Aerial crown-view tile of a tropical tree (Barro Colorado Island, Panama), acquired 20240813:
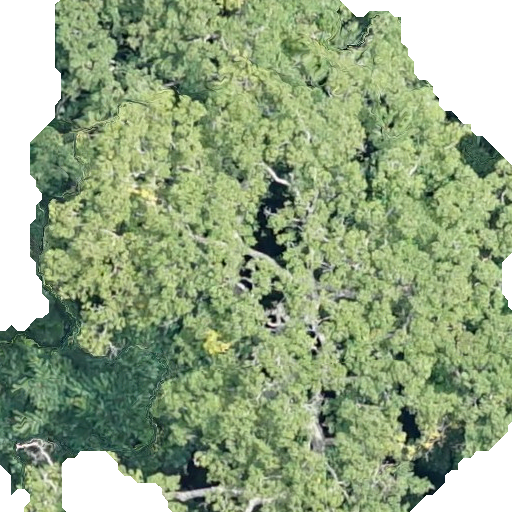
Species: Ficus insipida
GBIF accepted scientific name: Ficus insipida
Crown area: 374.952 m²